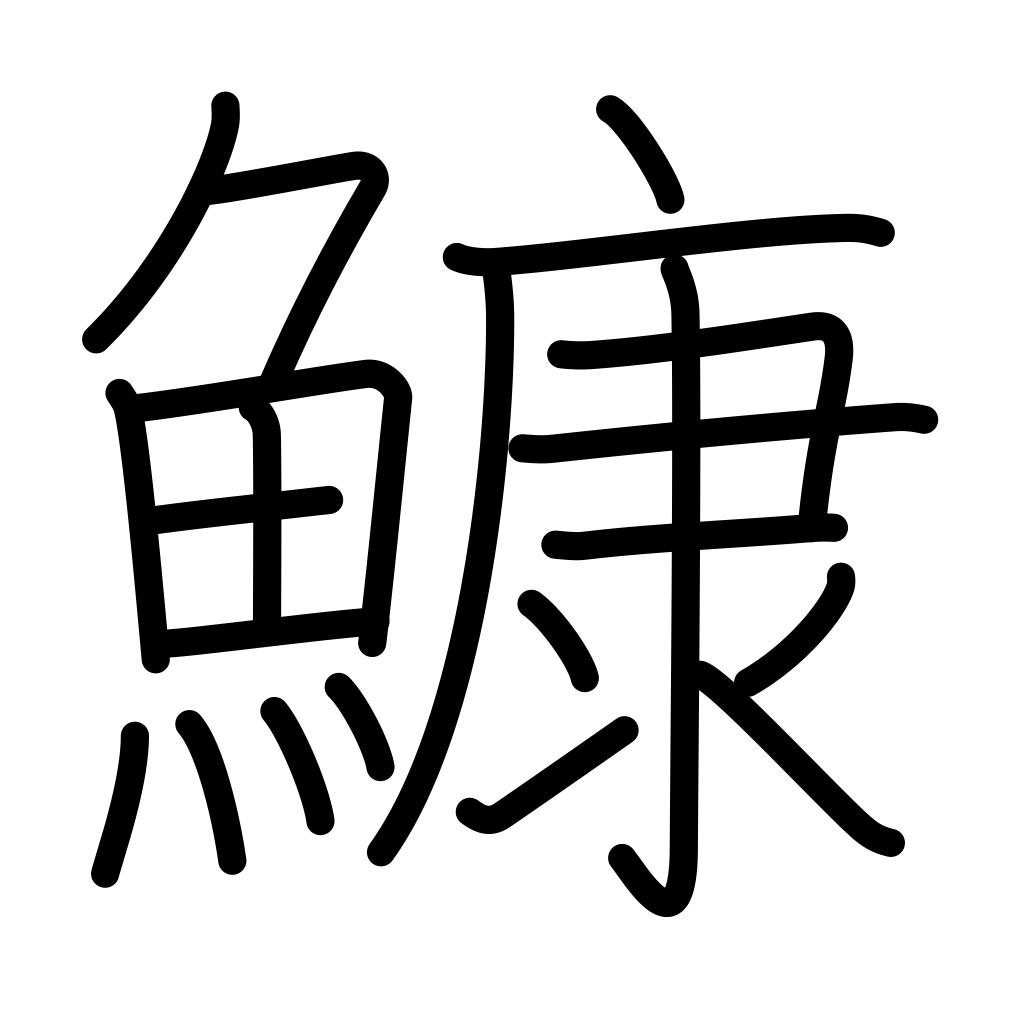
Meaning: anglerfish